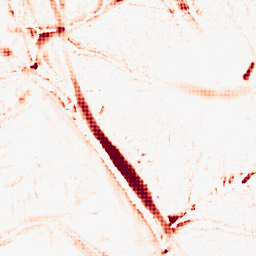
Category: morphological
Decomposition family: tophat
Decomposition parameters: size: 10
mode: white
Upsampling method: sinc_hamming
Upsampling parameters: scale: 4
kernel_size: 4
Upsampling scale: 4